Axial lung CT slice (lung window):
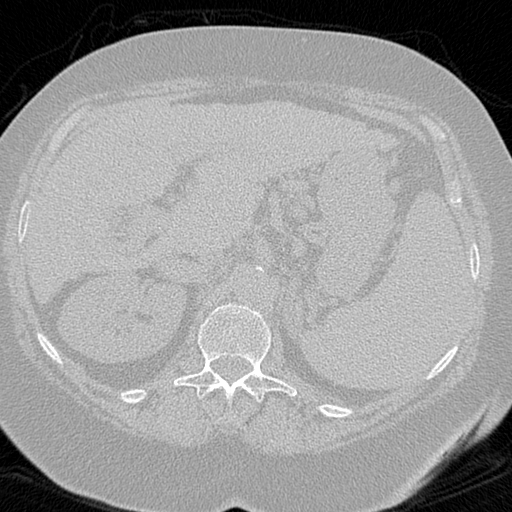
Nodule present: no